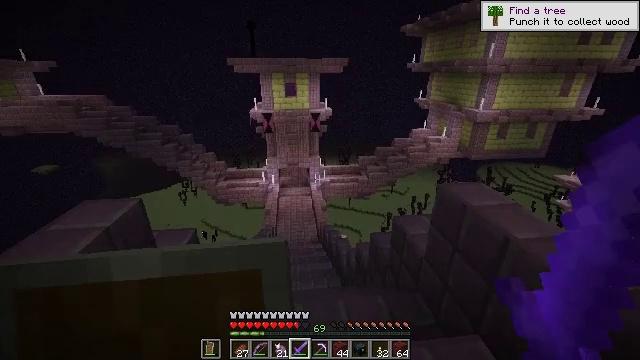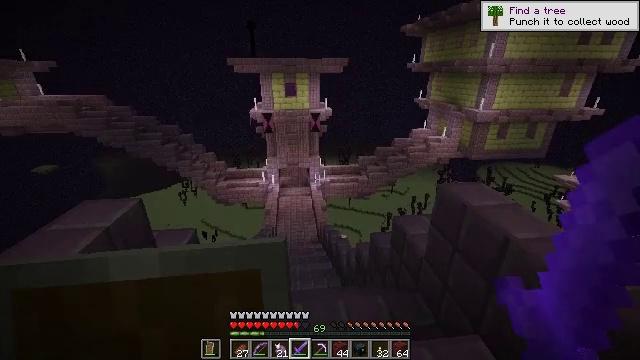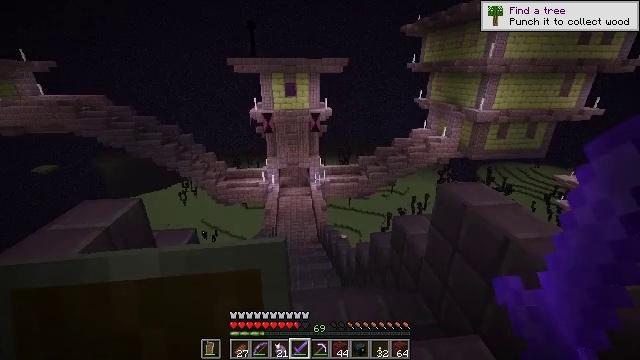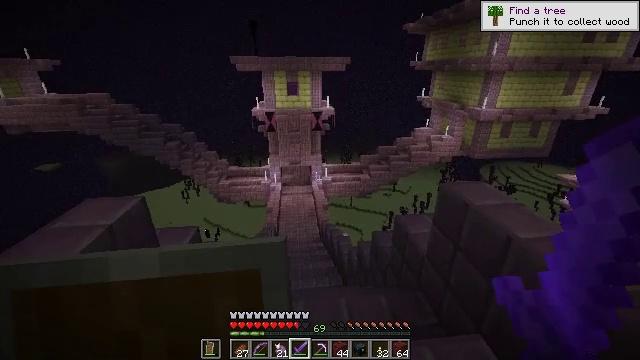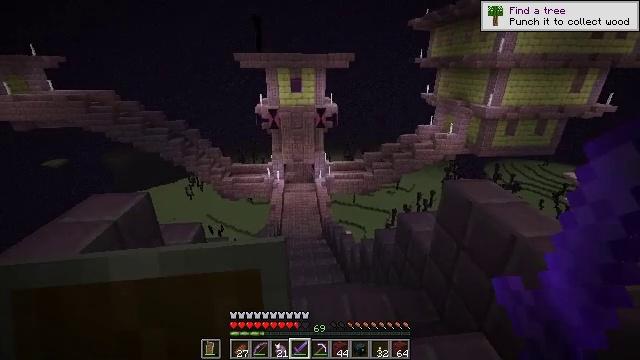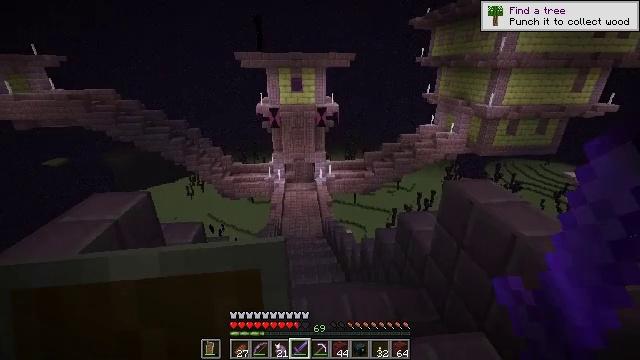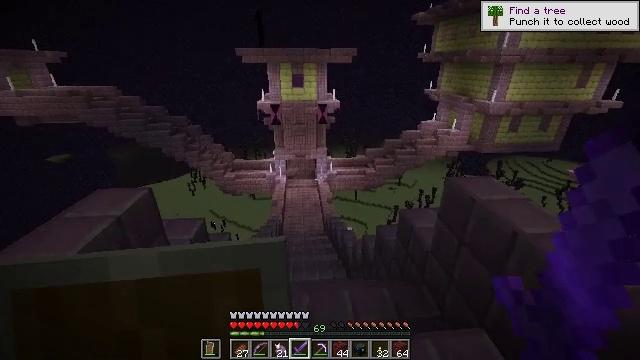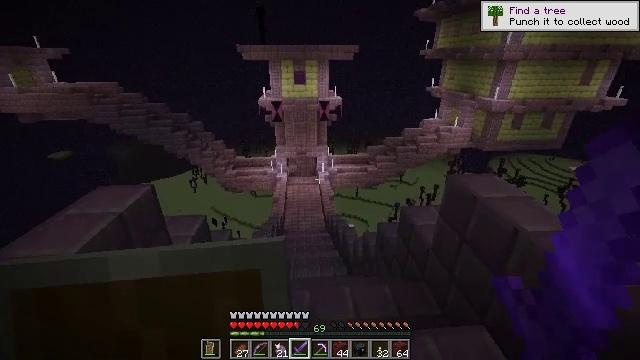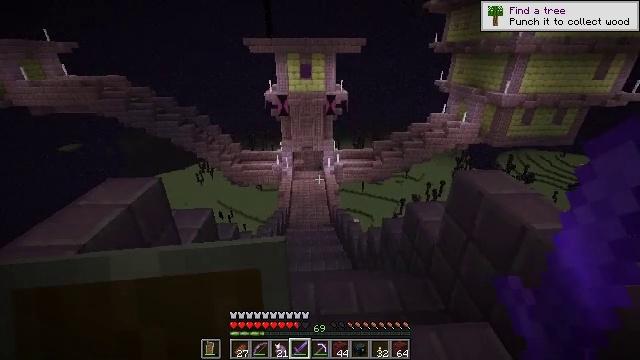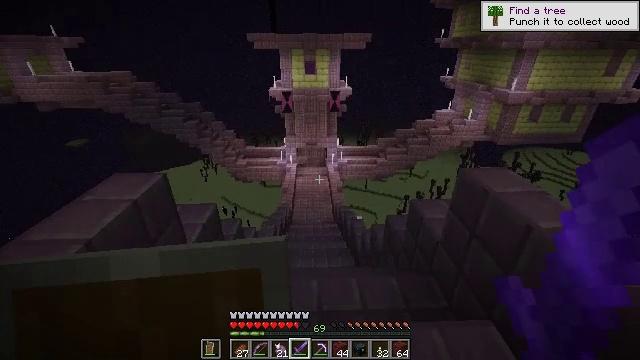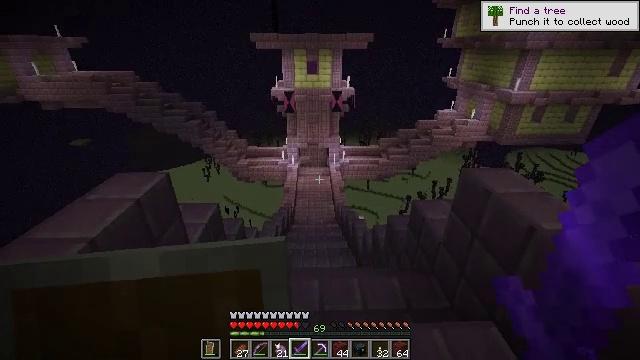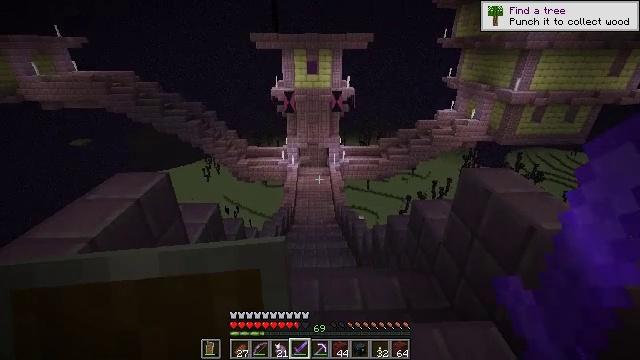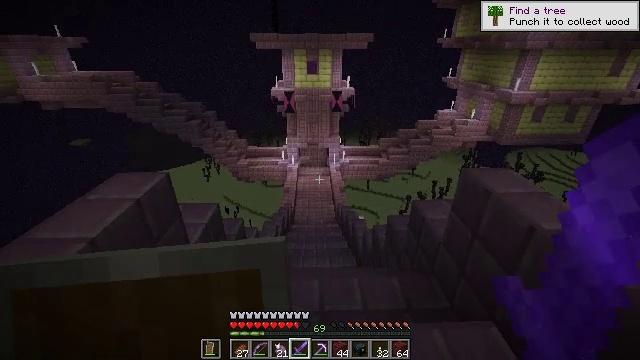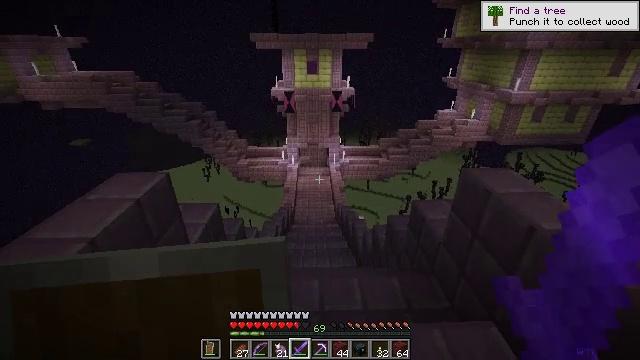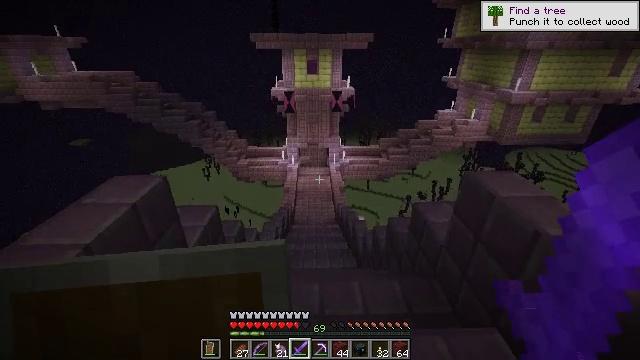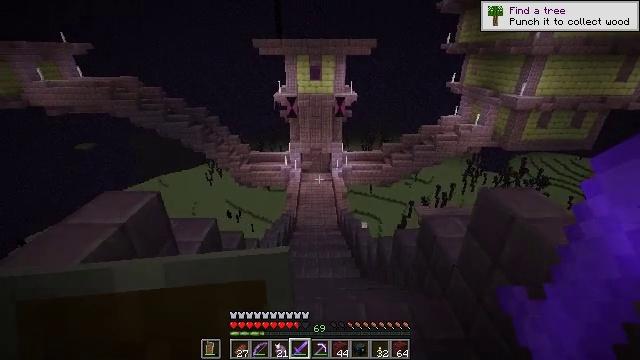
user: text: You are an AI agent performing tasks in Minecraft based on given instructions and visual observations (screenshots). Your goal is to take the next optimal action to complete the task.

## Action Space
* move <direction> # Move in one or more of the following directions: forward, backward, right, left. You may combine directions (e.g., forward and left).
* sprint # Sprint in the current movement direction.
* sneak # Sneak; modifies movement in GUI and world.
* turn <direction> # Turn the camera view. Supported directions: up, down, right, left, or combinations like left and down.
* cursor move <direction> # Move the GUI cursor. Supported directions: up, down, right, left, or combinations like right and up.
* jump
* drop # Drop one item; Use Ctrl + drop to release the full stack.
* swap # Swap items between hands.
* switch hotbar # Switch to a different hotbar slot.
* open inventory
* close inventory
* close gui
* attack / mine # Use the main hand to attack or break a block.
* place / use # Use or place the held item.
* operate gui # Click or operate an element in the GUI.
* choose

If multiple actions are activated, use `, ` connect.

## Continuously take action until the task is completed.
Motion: motion action
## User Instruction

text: Hunt the enderman.
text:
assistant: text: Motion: no_op
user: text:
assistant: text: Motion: no_op
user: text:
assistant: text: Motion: no_op
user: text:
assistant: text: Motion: no_op
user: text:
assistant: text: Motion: no_op
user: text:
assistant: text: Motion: no_op
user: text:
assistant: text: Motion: no_op
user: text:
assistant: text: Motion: turn left and down
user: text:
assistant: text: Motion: no_op
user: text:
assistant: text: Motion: no_op
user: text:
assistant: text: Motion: no_op
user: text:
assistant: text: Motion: no_op
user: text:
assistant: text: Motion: no_op
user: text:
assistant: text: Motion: move forward
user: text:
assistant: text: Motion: move forward, turn up
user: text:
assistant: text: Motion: move forward, turn up
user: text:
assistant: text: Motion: move forward, turn up
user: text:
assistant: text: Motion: move forward, turn up
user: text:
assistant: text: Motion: turn up
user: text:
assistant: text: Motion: turn up
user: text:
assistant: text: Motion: no_op
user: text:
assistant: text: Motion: no_op
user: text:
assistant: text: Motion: no_op
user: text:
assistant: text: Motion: no_op
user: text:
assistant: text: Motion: no_op
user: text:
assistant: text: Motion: no_op
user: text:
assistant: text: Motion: turn left and down
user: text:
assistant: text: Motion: turn left and down
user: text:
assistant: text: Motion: turn left and down
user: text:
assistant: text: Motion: turn left and down